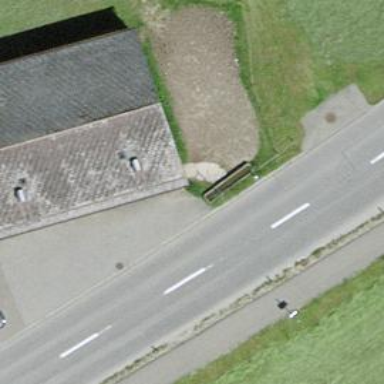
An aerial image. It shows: Bus stop with platform for public transport.